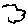
Label: cloud